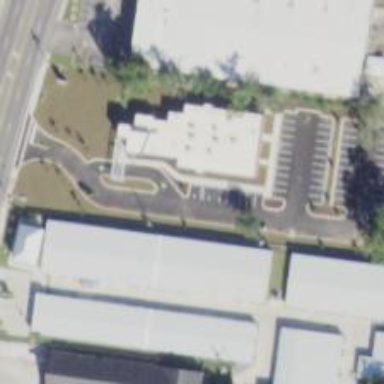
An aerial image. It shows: Parking space is available.